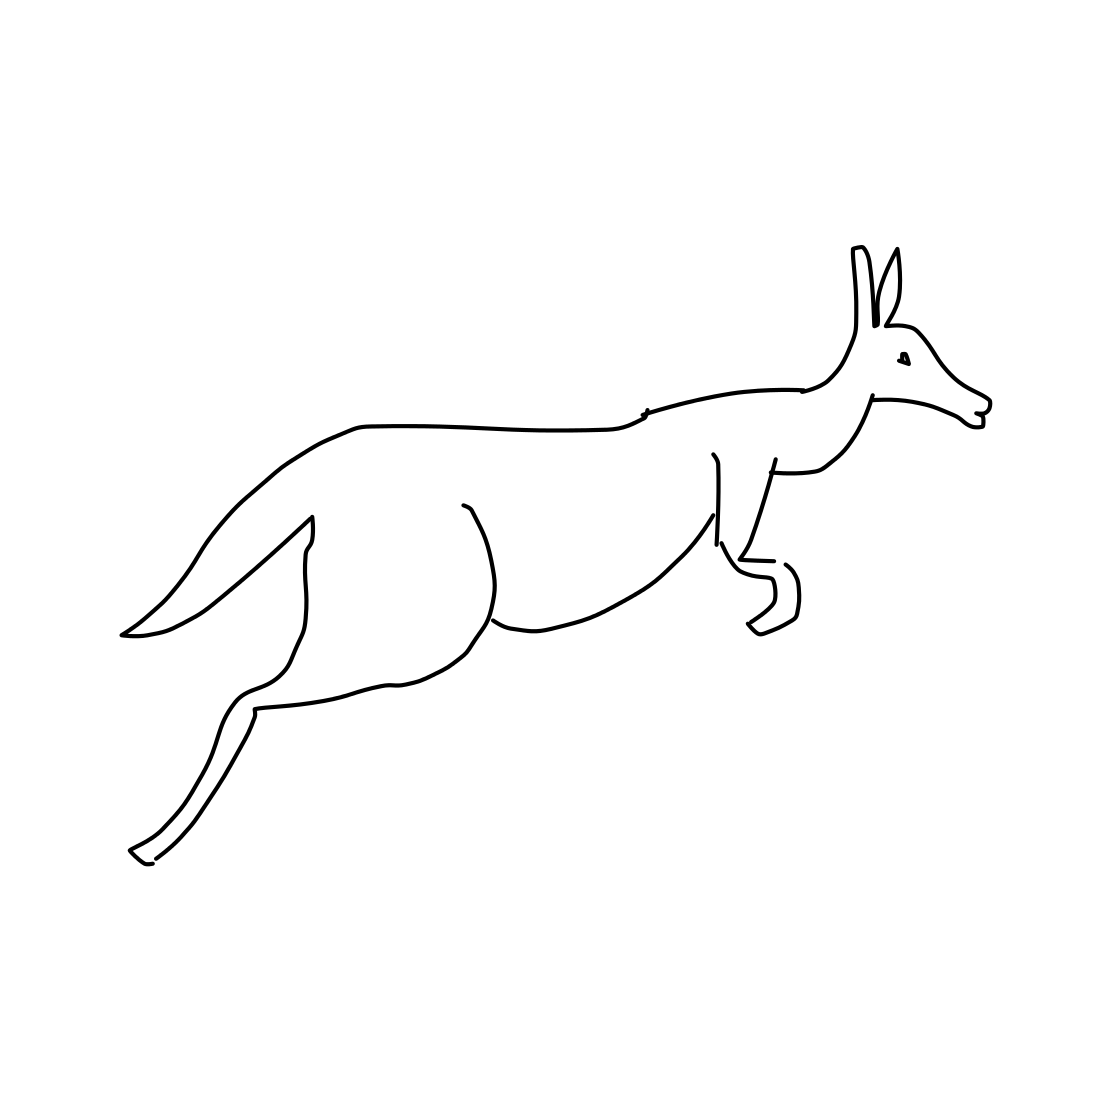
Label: kangaroo